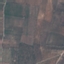
Land use / land cover class: PermanentCrop